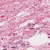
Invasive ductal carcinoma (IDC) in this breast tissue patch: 0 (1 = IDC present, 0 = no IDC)